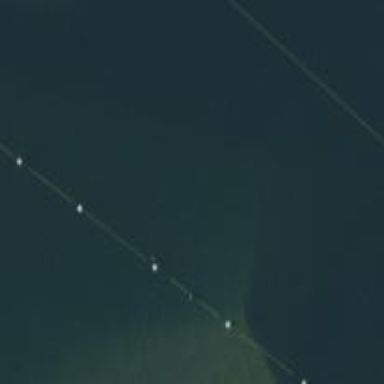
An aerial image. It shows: Floating barrier on the waterway.